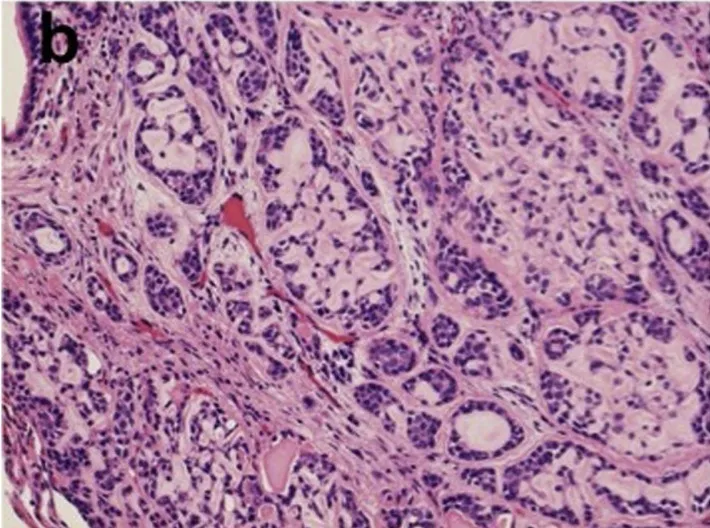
(b) Histologically the right lung nodule exhibits tubular and cribriform patterns containing an amorphous eosinophilic material (hematoxylin and eosin, X150).
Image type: pathology (h&e)